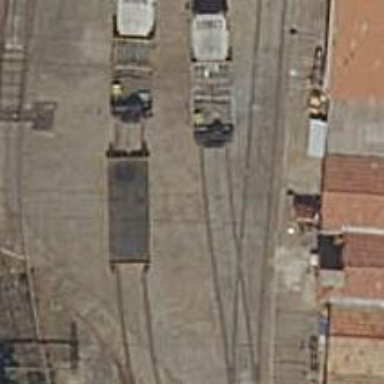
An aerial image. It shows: Yard with electrified contact line.